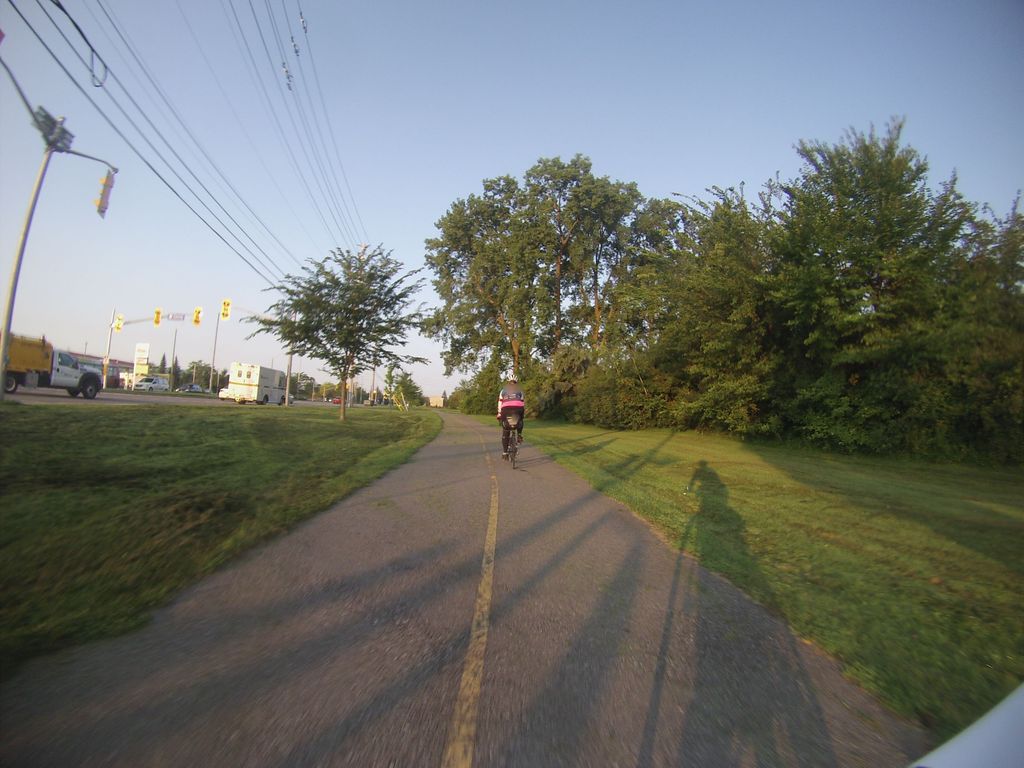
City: ottawa-gatineau